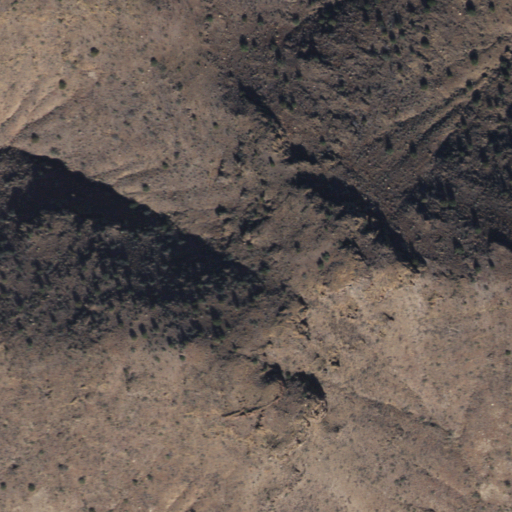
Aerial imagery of mountain in Arizona named Walnut Mountain containing shrub and grassland